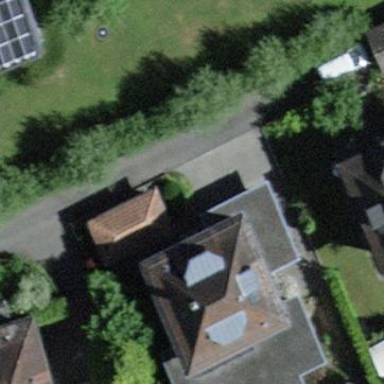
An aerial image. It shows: Residential building.